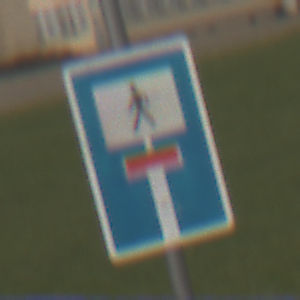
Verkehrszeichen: SackgasseFussgaengerDurchlaessig
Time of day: MorningAfternoon
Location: Outdoor (Suburban)
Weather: Overcast
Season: NotSpecified
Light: Natural